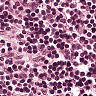
Metastatic tissue present: no